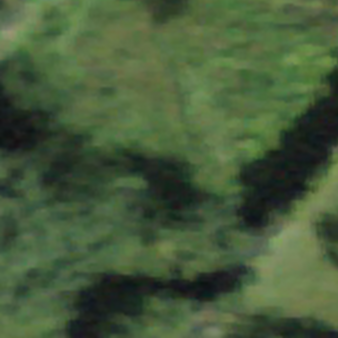
Label: other